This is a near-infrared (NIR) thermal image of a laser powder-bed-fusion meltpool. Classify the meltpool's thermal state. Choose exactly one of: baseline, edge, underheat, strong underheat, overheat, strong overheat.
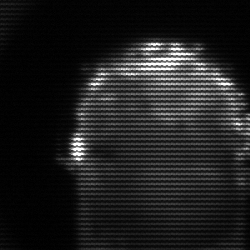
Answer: baseline